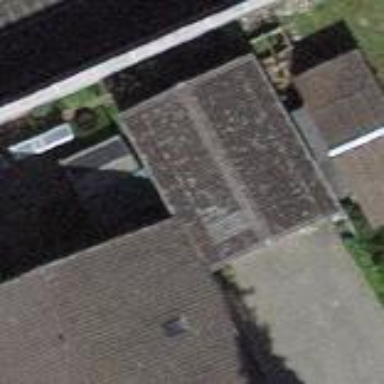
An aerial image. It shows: Building with tiled roof.